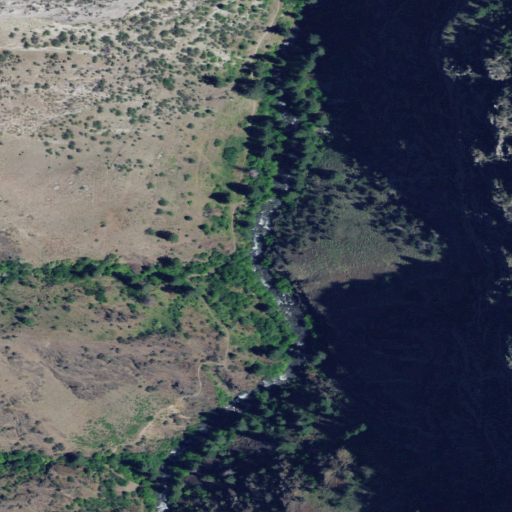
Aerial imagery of valley in Idaho named Thorn Gulch containing evergreen forest, shrub, and grassland